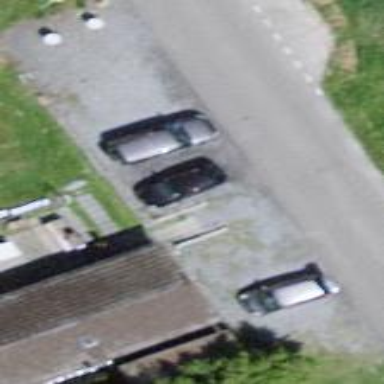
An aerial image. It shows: Parking area with surface.